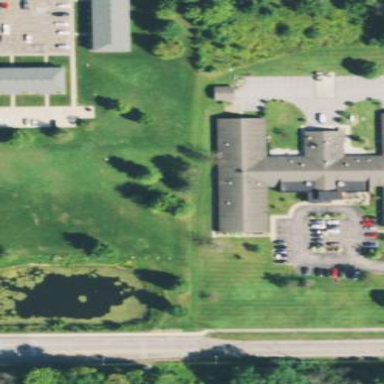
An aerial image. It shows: Nursing home building.